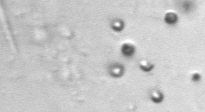
Label: Phaeocystis